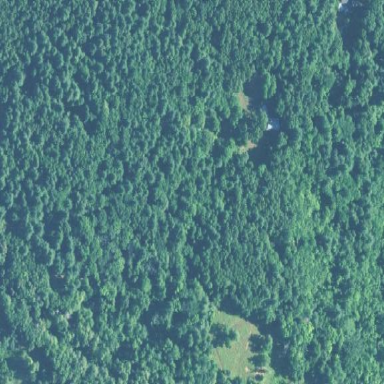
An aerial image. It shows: Nature reserve located within forest area.